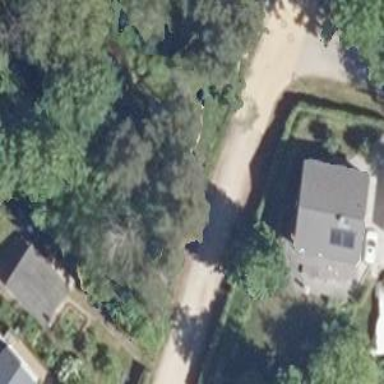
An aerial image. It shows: Residential road with sandy surface.